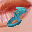
Label: 8